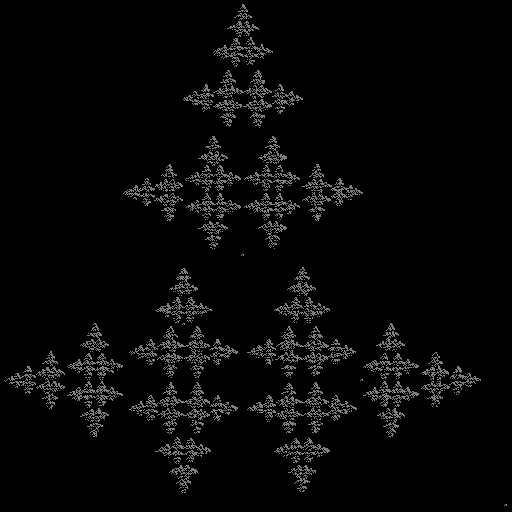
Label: crystal